Question: I have a .bat file like that:
'''
msg userA System will be restarted
msg userB System will be restarted
msg userC System will be restarted
msg userD System will be restarted
msg userE System will be restarted
msg userF System will be restarted
msg userG System will be restarted
'''
Can I define a variable for message part as like:
'''
message = System will be restarted
msg userA message
msg userB message
msg userC message
msg userD message
msg userE message
msg userF message
'''
Also is it possible to define users as an array? As like:
'''
users= [userA, userB, userC, userD, userE, userF]
message = System will be restarted
msg users message
'''
Thanks for your suggestions.
I wrote that lines to a bat file:
'''
set MESSAGE = System will be restarted
msg userA %MESSAGE%
'''
When I click the bat file I got that screenshot:
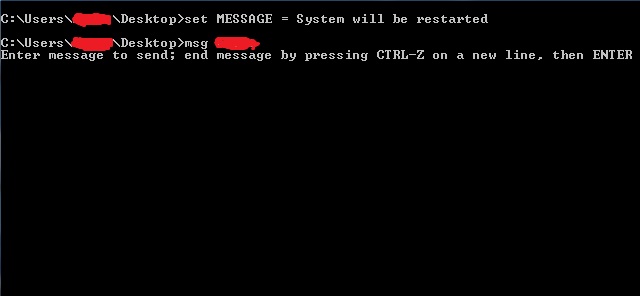
Answer: 1. Yes; you can use environment variables: set MESSAGE=System will be restarted
msg userE %MESSAGE%
2. Yes: set USERS=(userA userB userC userD userE userF)
set MESSAGE=System will be restarted
for %%i in %USERS% do msg %%i %MESSAGE%